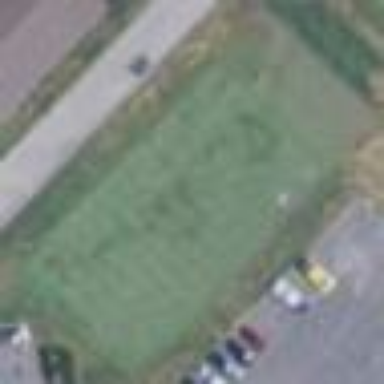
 ideal for leisure and sports activities."